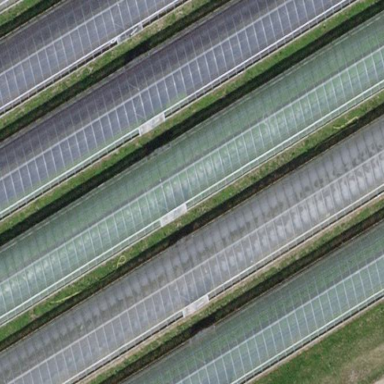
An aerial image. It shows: Greenhouse.